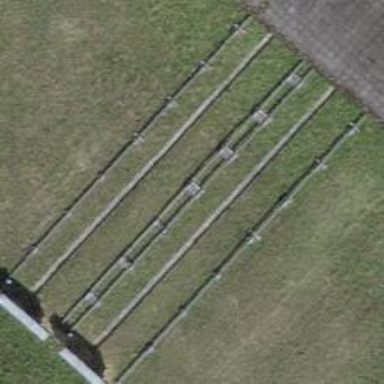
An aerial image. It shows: Shooting range on leisure land pitch.